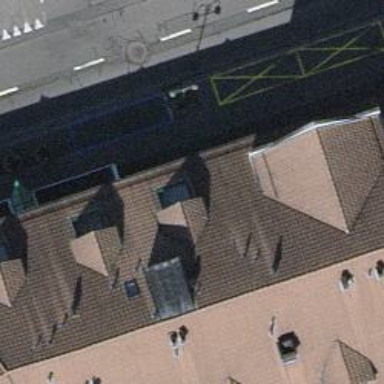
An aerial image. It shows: Restaurant.